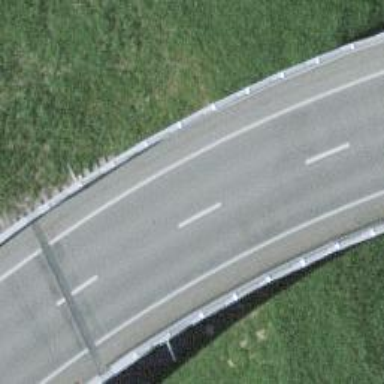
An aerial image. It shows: Tertiary road with asphalt surface that goes over bridge.